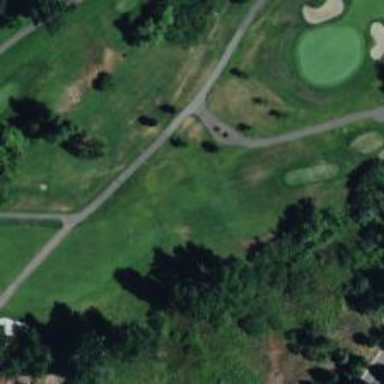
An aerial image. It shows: Footway that resembles golf path.